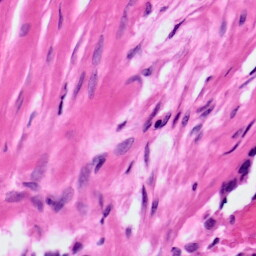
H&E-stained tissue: Ovarian